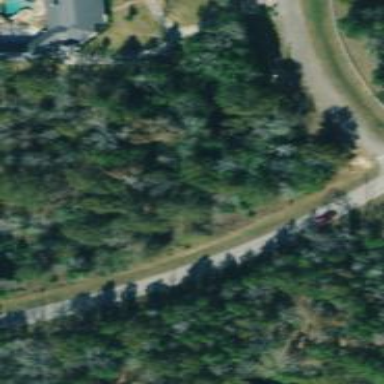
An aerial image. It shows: Asphalt road classified as tertiary.